Field crop: maize
Growth stage: 2
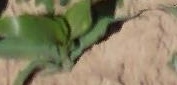
Species: maize